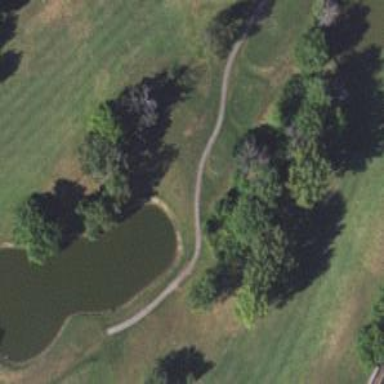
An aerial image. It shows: Picturesque scene of golf course with lateral water hazard.